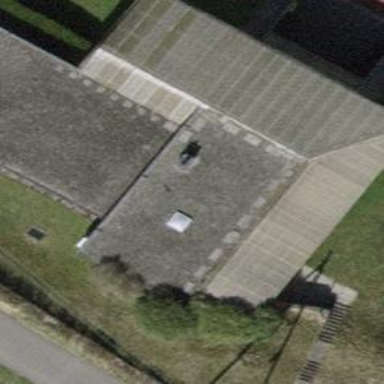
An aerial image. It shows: View of roof of building.